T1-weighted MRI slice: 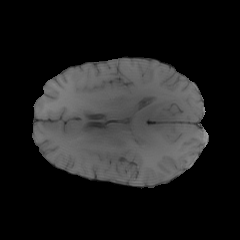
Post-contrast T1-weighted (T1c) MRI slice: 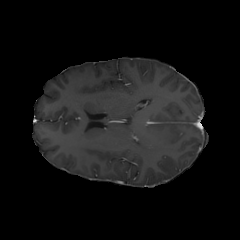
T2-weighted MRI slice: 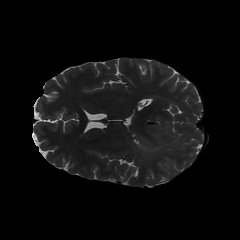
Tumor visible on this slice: yes